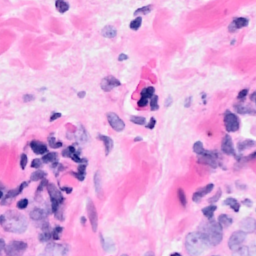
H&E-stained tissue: Breast